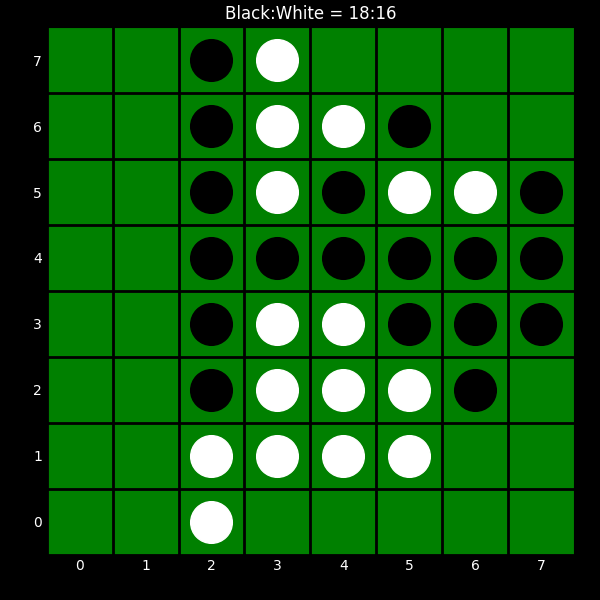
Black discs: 18
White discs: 16